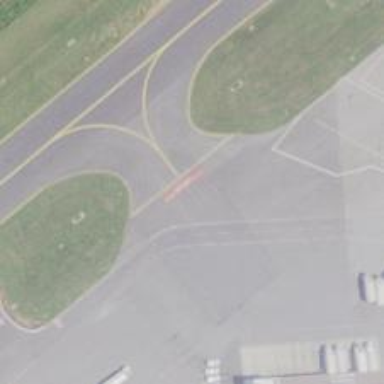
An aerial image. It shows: View of taxiway at the airport.